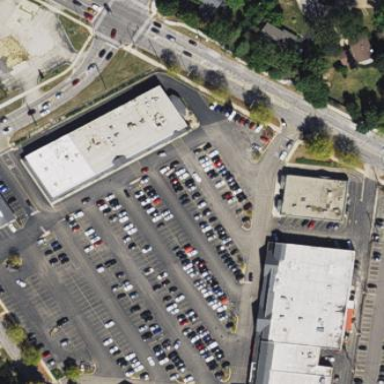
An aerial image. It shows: Retail building.